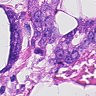
Metastatic tissue present: yes